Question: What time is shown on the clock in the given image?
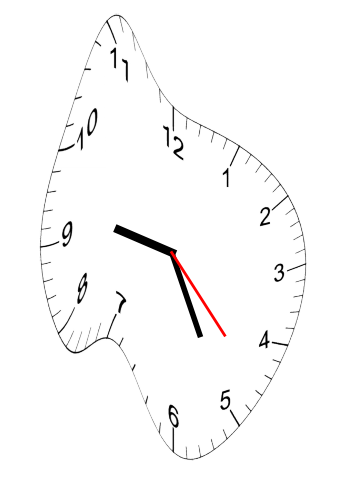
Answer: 09:25:23